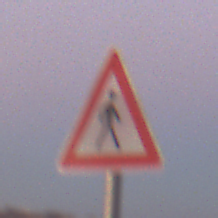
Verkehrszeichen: FussgaengerLinks
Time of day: SunriseSunset
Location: Outdoor (Nature)
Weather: PartlyCloudy
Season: NotSpecified
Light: Natural